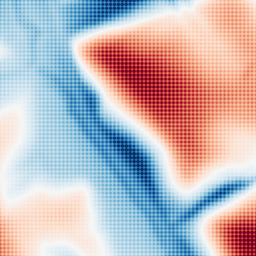
Category: multiscale
Decomposition family: dog
Decomposition parameters: sigma_low: 3
sigma_high: 50
Upsampling method: sinc_hamming
Upsampling parameters: scale: 8
kernel_size: 8
Upsampling scale: 8